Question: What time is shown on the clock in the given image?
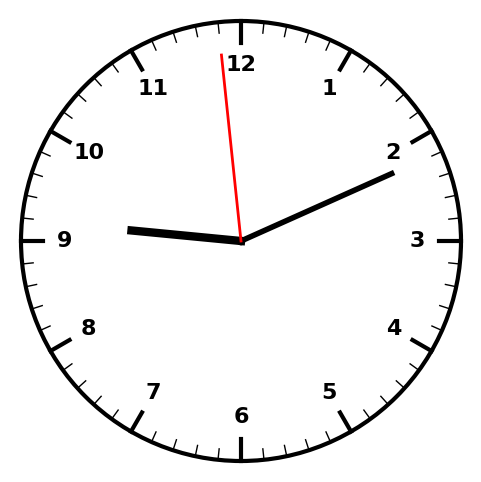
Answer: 09:10:59